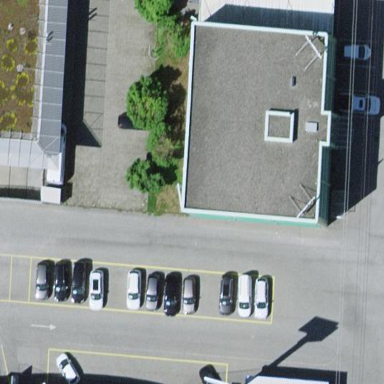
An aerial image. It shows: Industrial building.